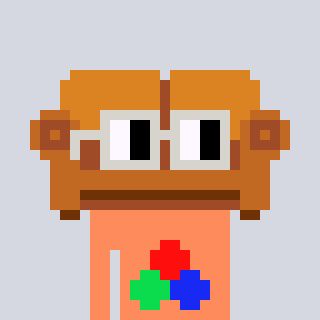
a pixel art character with square light gray glasses, a couch-shaped head and a peachy-colored body on a cool background